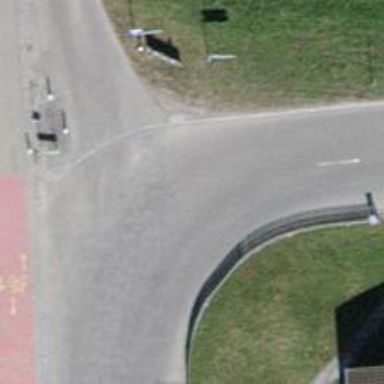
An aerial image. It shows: Tertiary road with asphalt surface.